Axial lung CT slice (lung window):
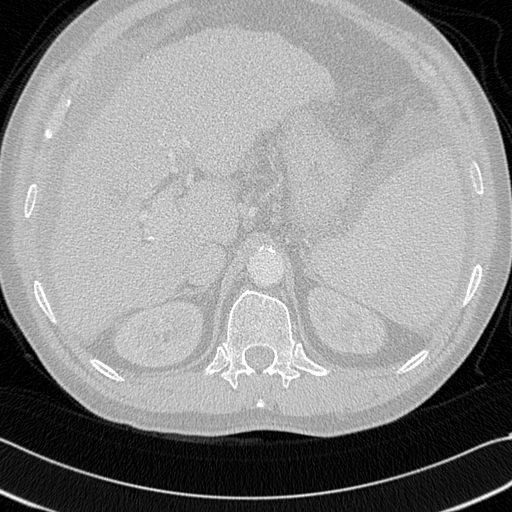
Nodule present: no